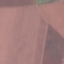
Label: AnnualCrop